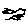
Label: bird